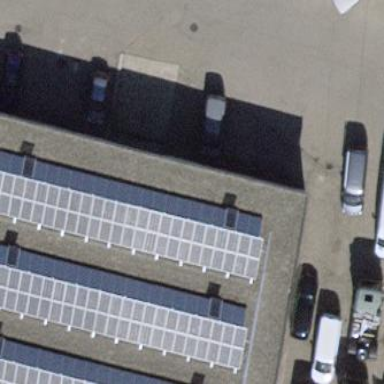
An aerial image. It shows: Solar photovoltaic panel generator.